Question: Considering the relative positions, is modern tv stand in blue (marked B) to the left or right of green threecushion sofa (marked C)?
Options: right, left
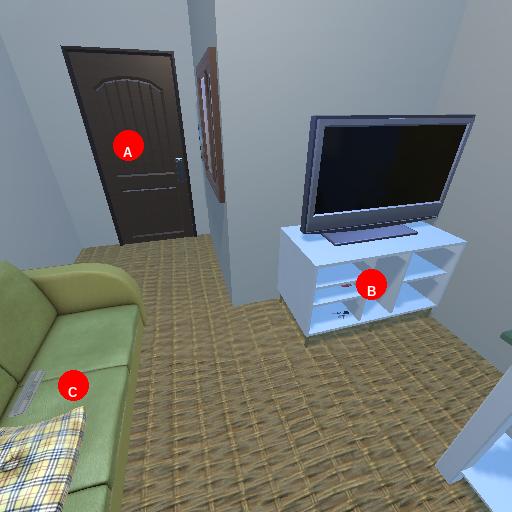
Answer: right